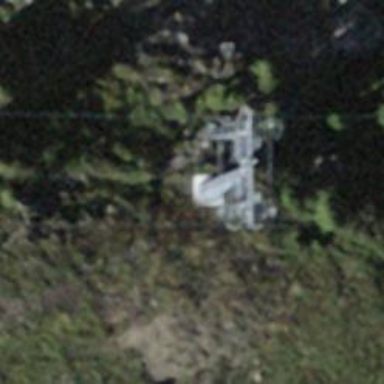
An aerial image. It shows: Pylon used for aerialway.